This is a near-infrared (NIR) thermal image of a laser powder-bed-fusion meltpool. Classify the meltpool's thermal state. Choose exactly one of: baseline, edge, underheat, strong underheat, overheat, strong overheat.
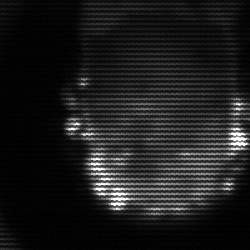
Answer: baseline